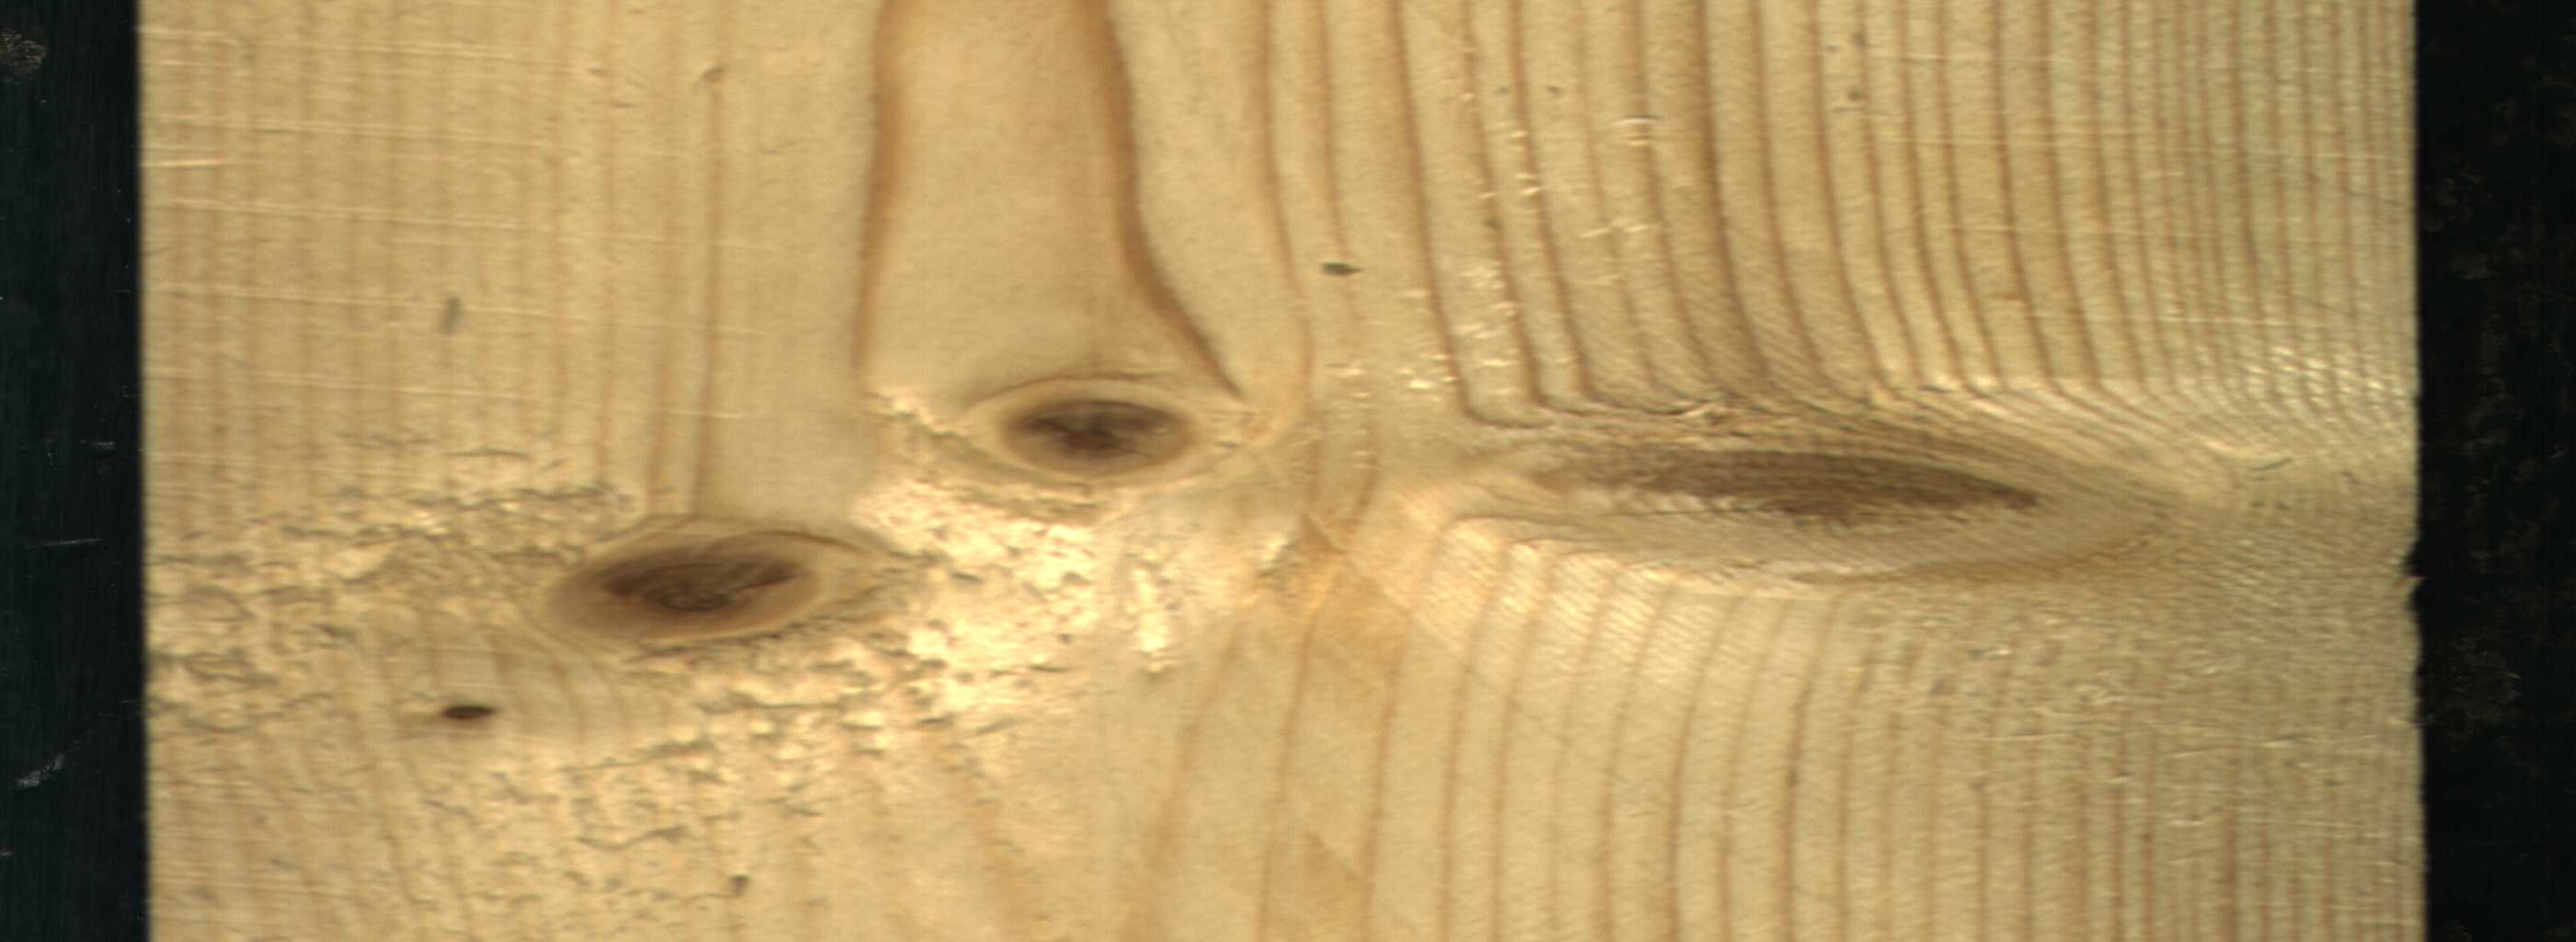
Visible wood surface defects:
Dead_Knot
Live_Knot
Live_Knot
Live_Knot